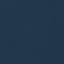
Label: SeaLake